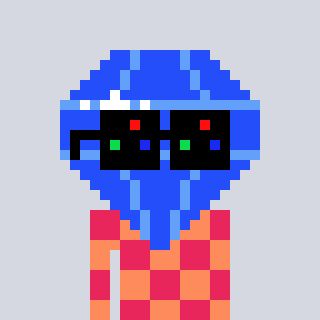
a pixel art character with square black sunglasses, a blue diamond-shaped head and a peachy-colored body on a cool background